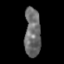
Tissue: skin
Cell type: Epithelial cells
Senescence score: 0.8876
Nuclear area (px): 777
Mean DAPI intensity: 107.717